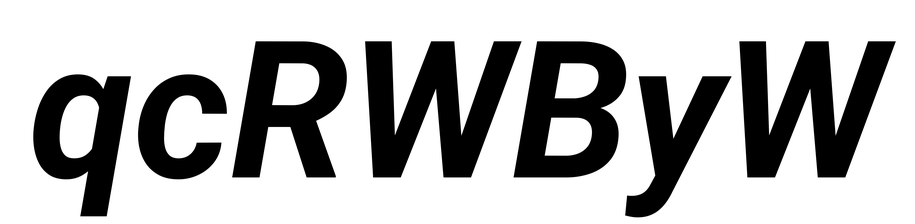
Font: Roboto-Italic_Bold_Italic